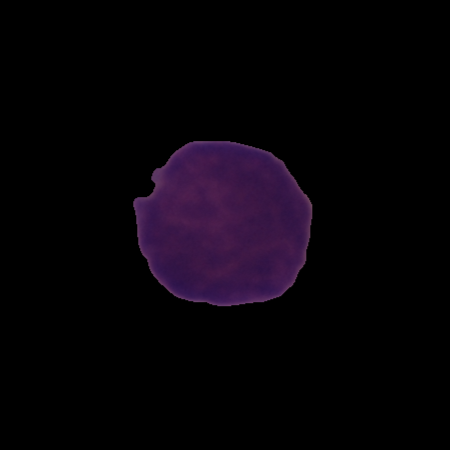
Label: cancer